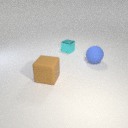
large brown rubber cube to the left of large blue rubber sphere